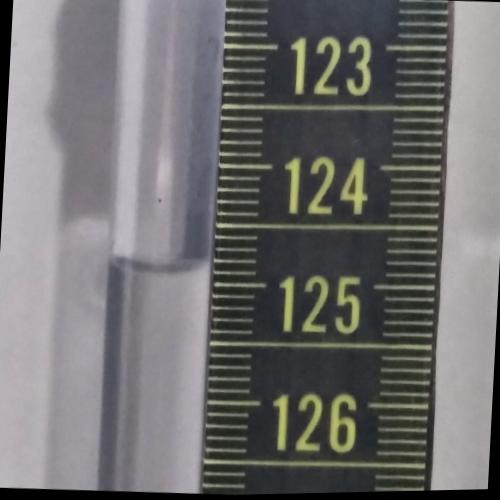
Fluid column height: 124.8 cm